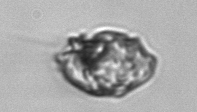
Label: Proterythropsis